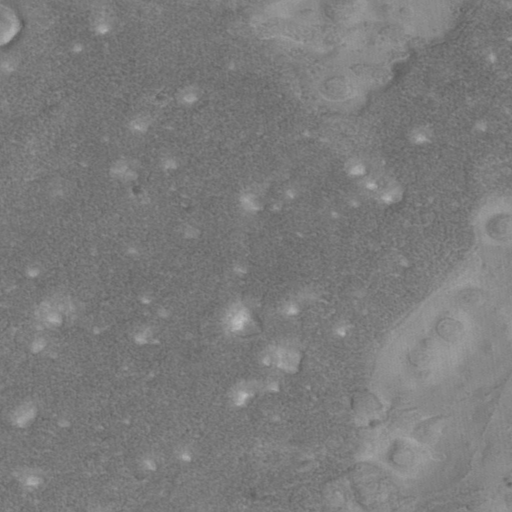
Objects detected: cone, cone, cone, cone, cone